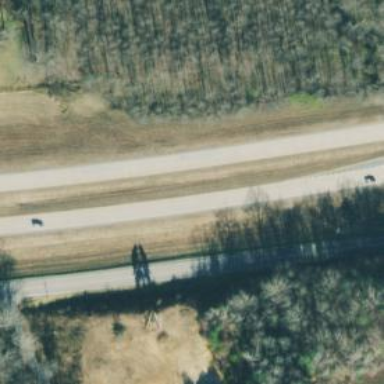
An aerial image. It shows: Trunk highway.